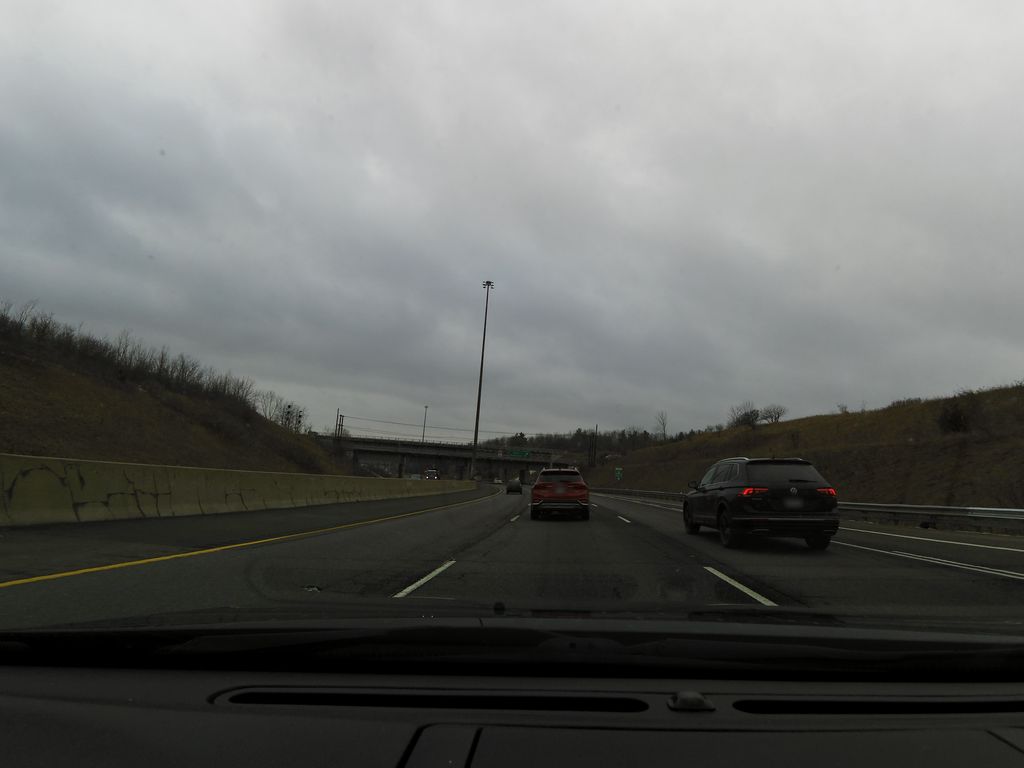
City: hamilton